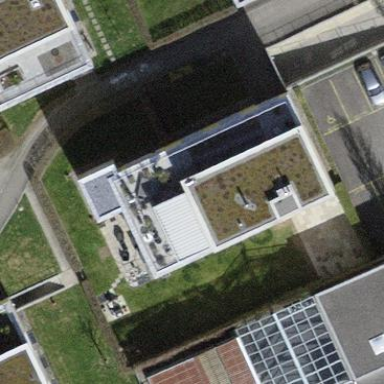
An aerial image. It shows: Flat-roofed building.